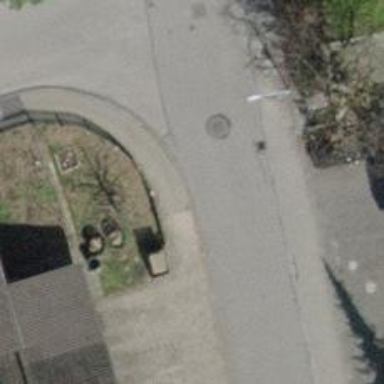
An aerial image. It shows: Kerb serving as barrier.